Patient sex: F
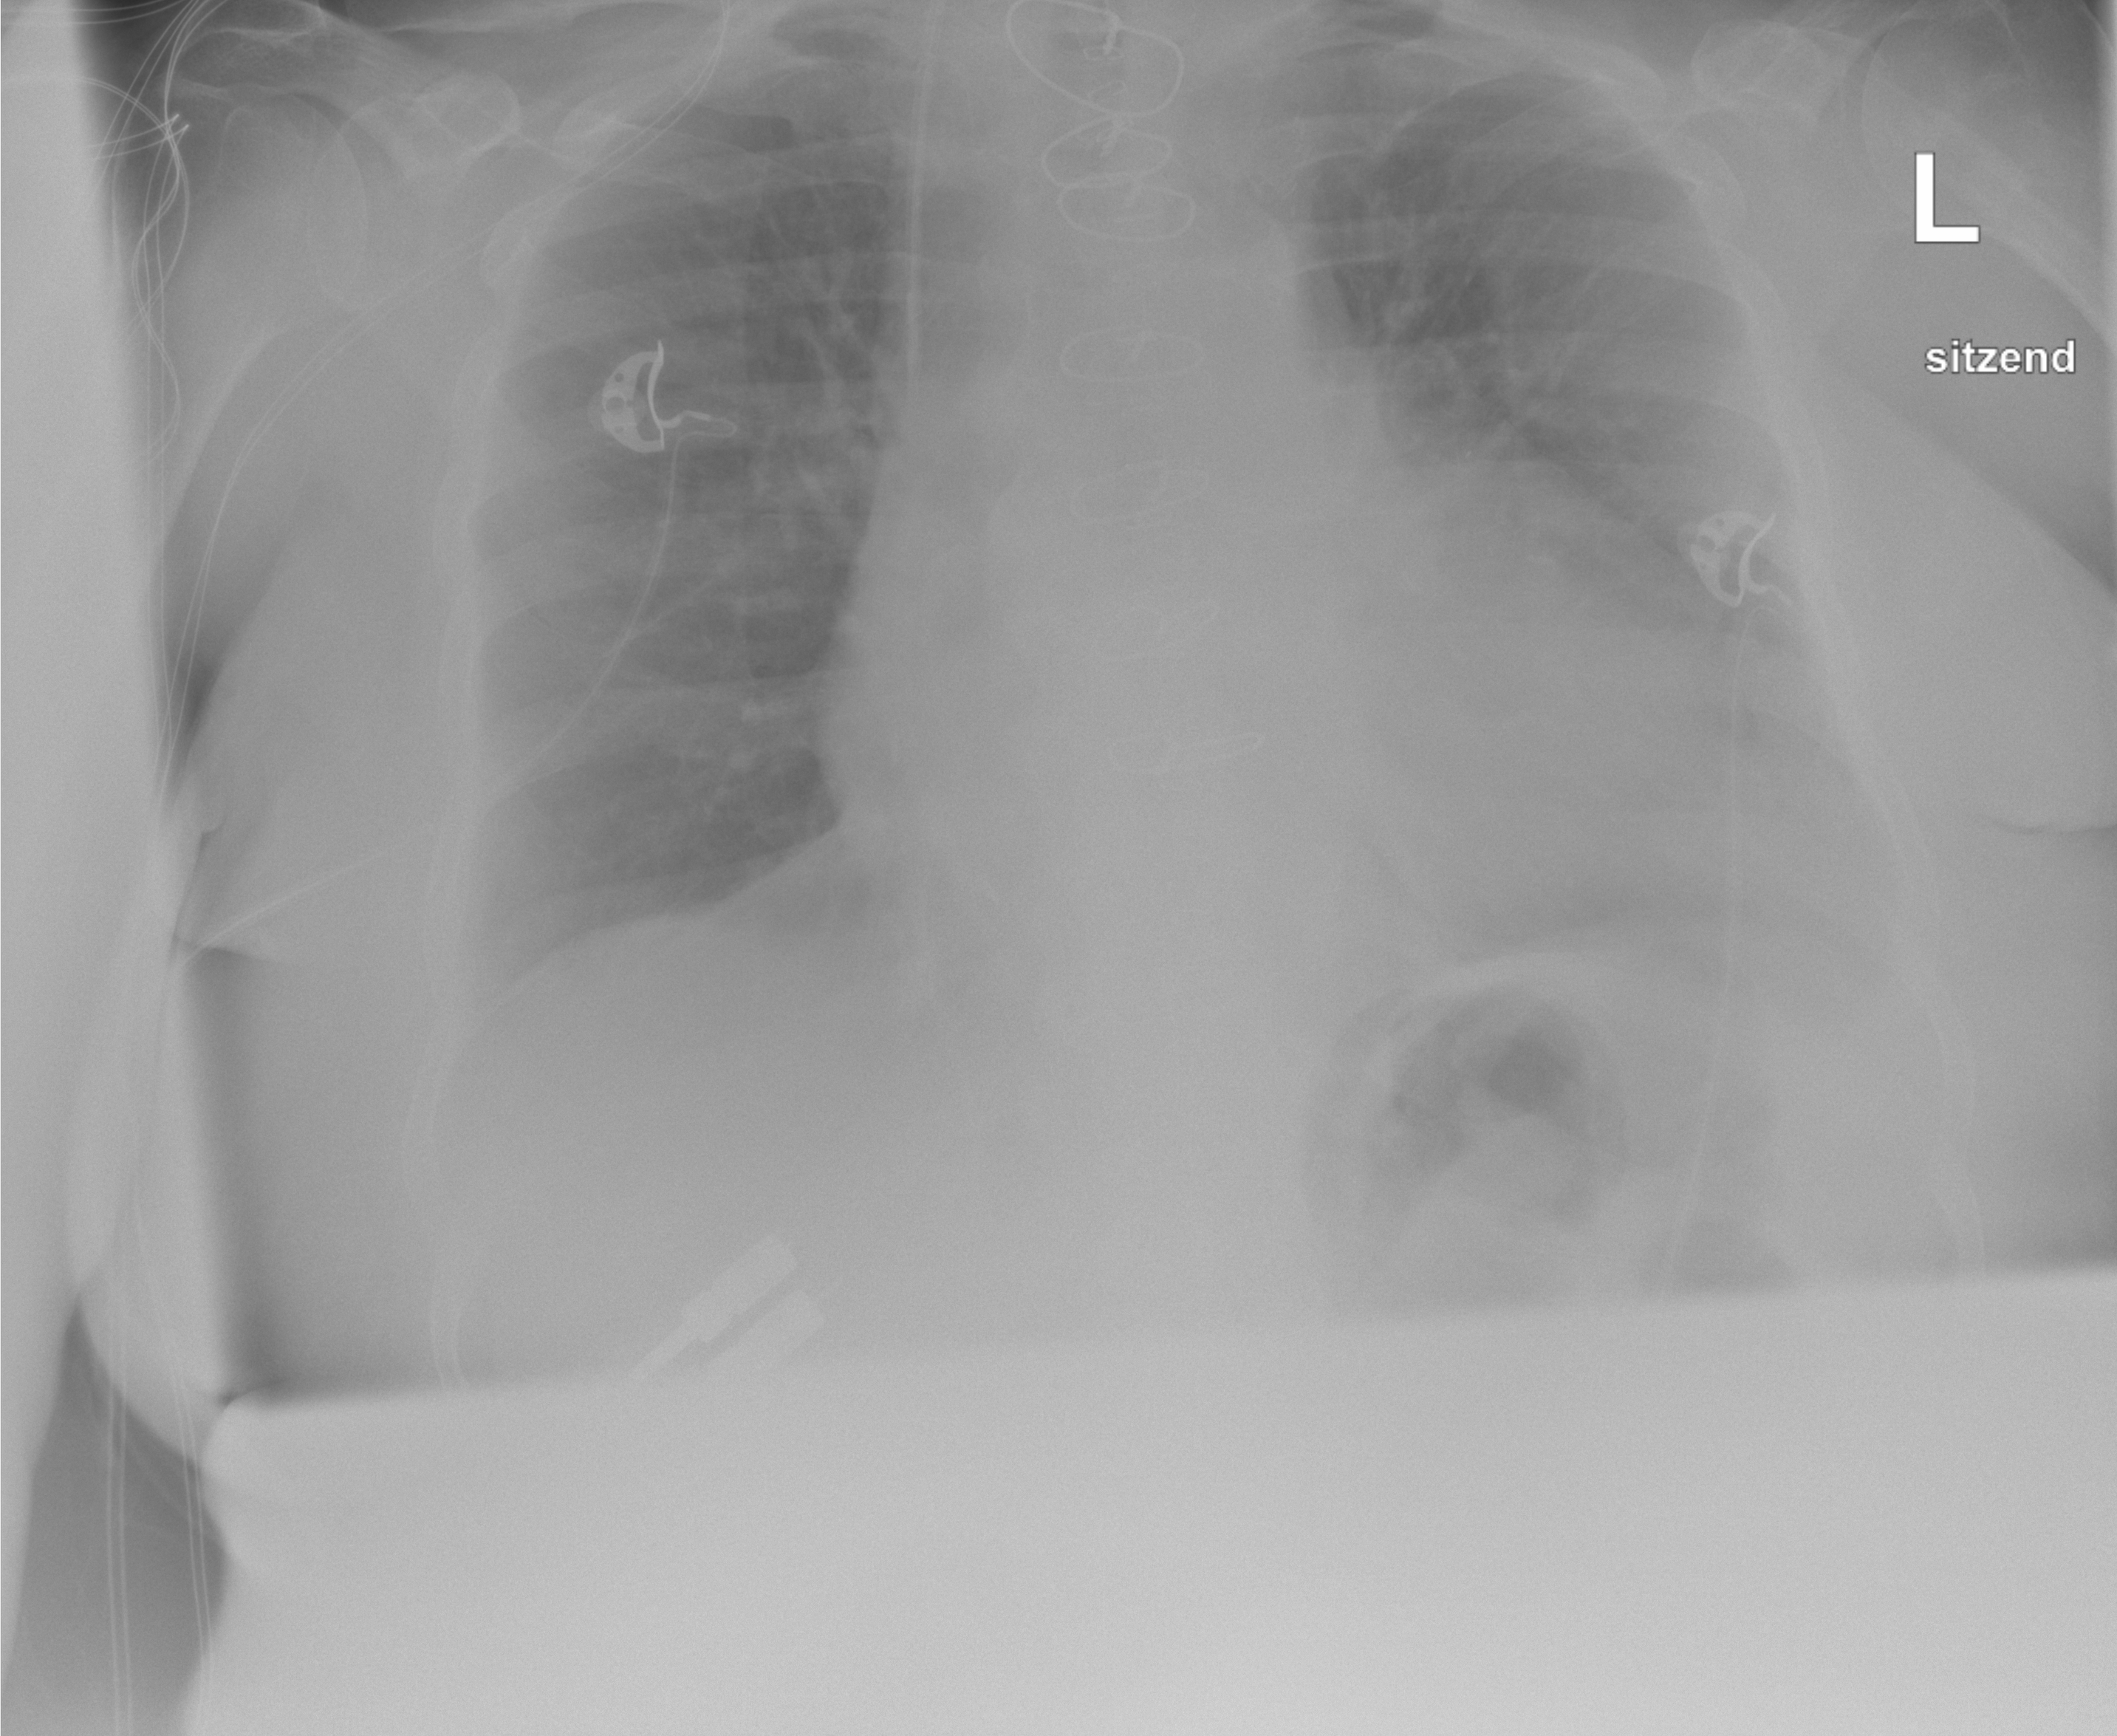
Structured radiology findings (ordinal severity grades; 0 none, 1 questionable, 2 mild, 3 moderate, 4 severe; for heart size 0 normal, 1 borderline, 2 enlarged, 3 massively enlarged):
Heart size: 2
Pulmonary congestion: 0
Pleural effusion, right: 0
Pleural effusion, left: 1
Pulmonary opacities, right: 0
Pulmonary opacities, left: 0
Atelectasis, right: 0
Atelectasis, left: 2